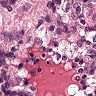
Metastatic tissue present: no